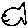
Label: fish